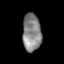
Tissue: skin
Cell type: Epithelial cells
Senescence score: 0.261
Nuclear area (px): 682
Mean DAPI intensity: 134.694